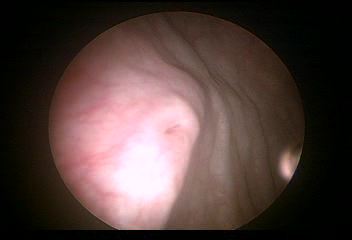
Modality: WLC
Class: Anatomical landmarks
Subclass: UreteralOrifice
Bladder cancer association: No
Annotated structures: Right ureteral orifice